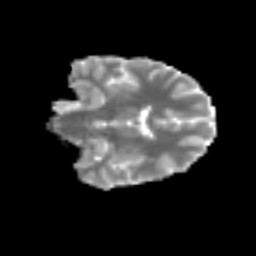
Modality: MD
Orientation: coronal
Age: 57
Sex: female
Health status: ill
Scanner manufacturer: siemens
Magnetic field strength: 3 T
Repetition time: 8.7 s
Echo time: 0.11 s